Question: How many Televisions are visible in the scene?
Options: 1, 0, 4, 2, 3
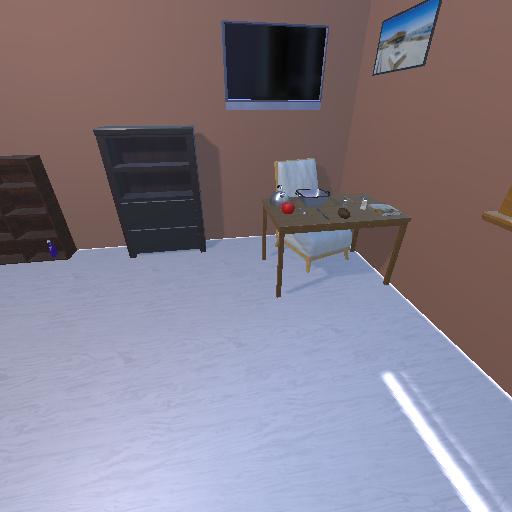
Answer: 1